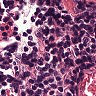
Metastatic tissue present: no